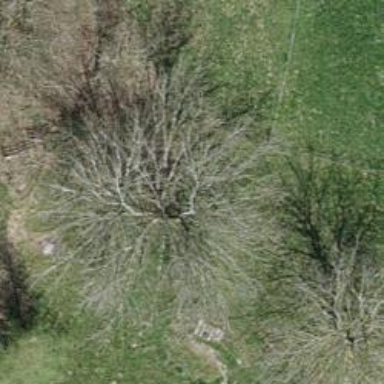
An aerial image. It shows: Grassy path.